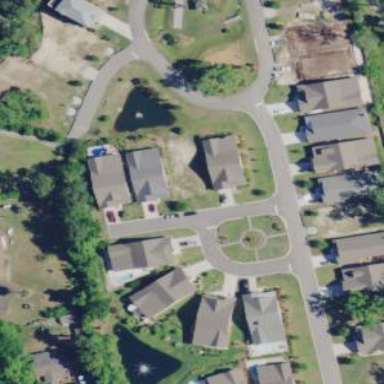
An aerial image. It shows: Residential area within subdivision.